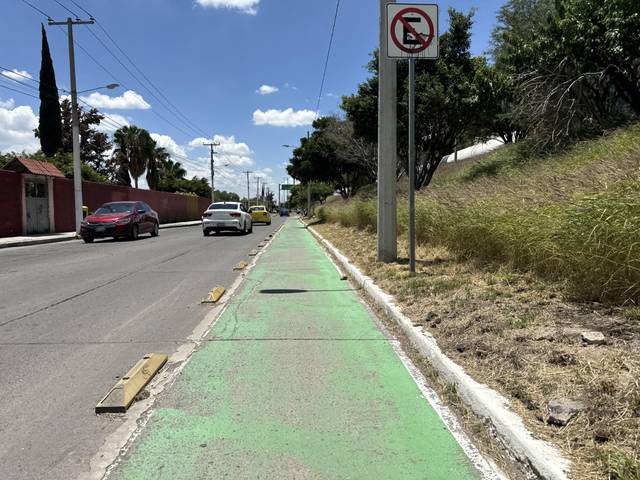
Region: Mexico
Coordinates: 20.604, -100.368